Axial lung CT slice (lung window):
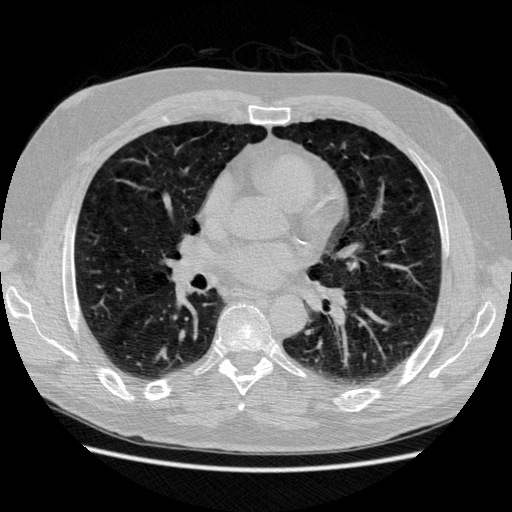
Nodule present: no